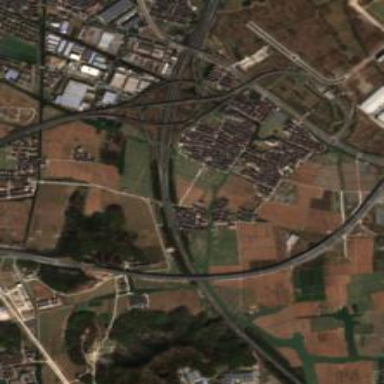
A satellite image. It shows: Motorway junction.